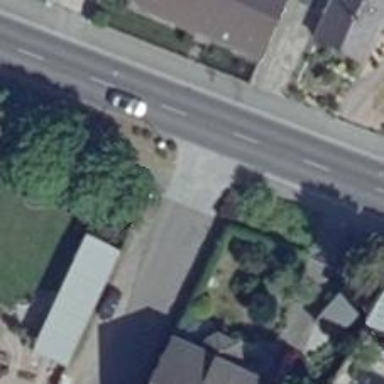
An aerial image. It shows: Unmarked crossing with pedestrian island.